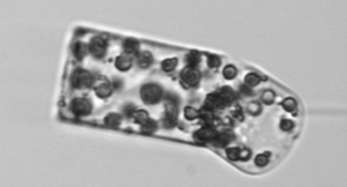
Label: Guinardia_flaccida